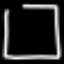
Label: square